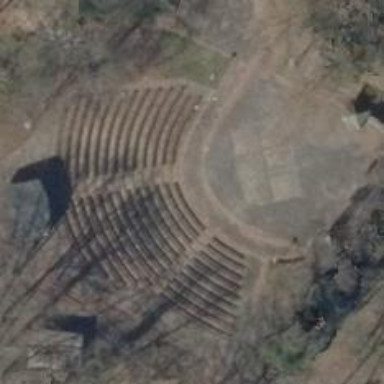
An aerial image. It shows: Theatre.